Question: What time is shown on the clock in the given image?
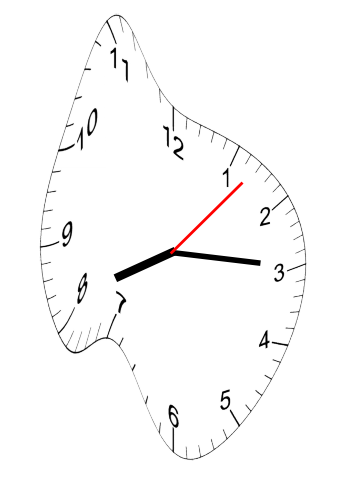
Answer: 08:15:07